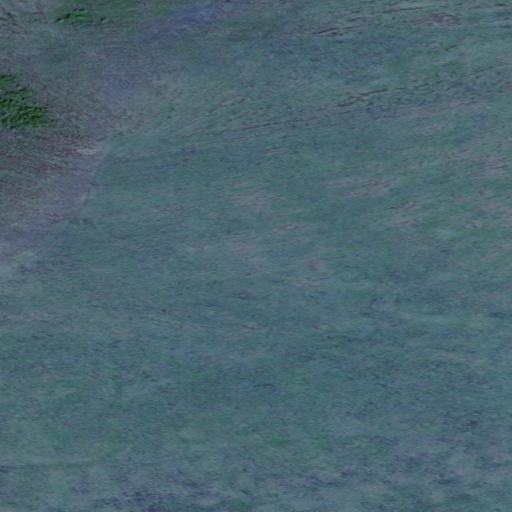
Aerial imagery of mountain in Alaska named Canoe Mountain containing only unknown